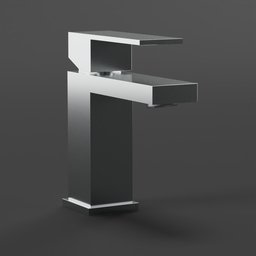
Label: appliances